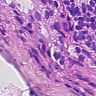
Metastatic tissue present: yes